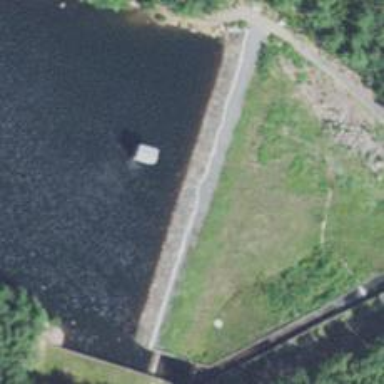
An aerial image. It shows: Dam across waterway.